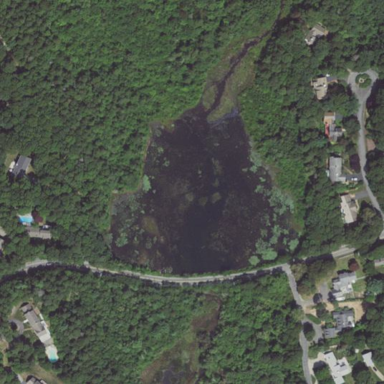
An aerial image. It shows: Marshy wetland area.